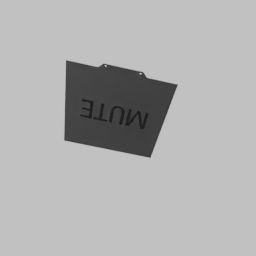
Label: electronics